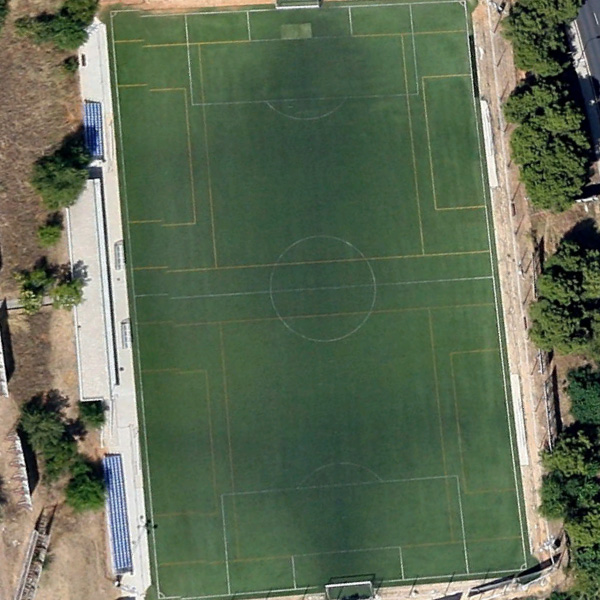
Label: Playground